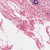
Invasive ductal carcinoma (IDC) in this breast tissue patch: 0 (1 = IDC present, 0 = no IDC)